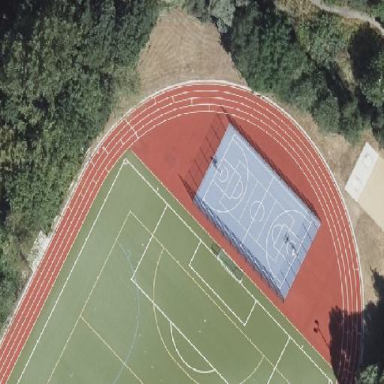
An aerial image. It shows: Basketball court with asphalt surface.